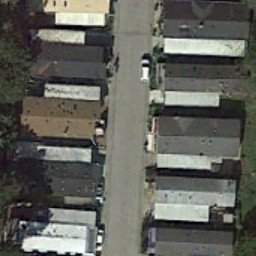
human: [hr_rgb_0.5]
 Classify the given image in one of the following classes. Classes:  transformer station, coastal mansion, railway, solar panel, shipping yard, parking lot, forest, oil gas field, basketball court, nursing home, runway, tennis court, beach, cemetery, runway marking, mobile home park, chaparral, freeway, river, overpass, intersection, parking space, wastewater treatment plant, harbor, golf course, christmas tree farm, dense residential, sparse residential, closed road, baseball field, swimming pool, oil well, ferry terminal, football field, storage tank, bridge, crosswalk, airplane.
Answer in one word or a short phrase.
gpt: mobile home park